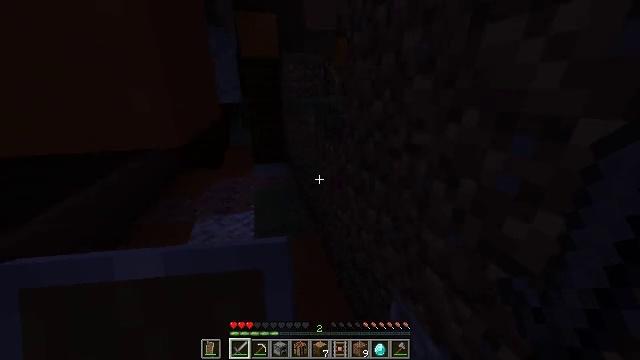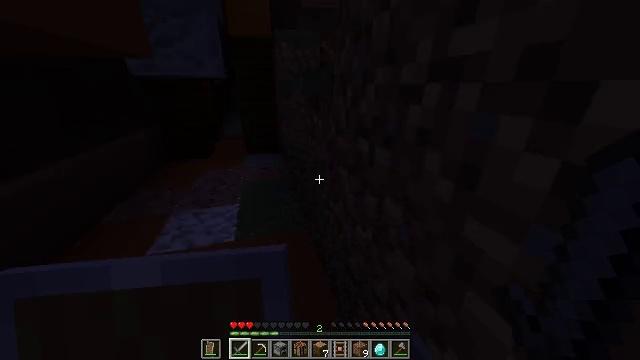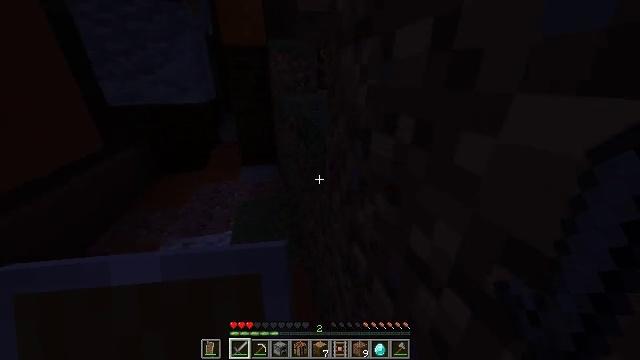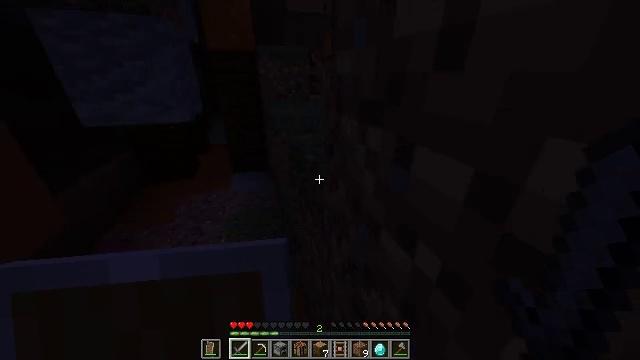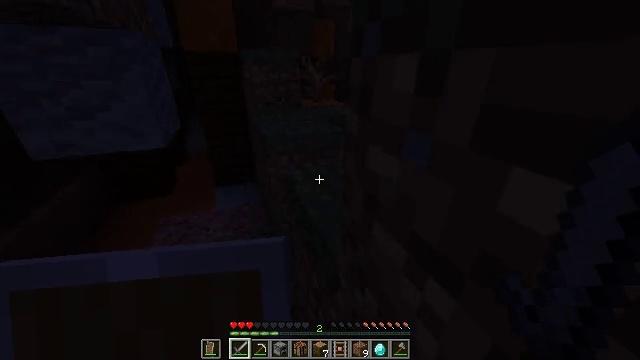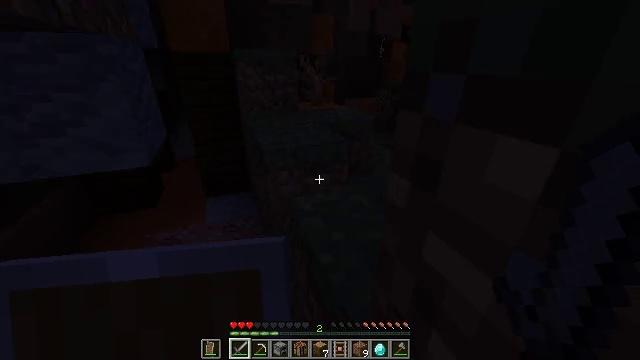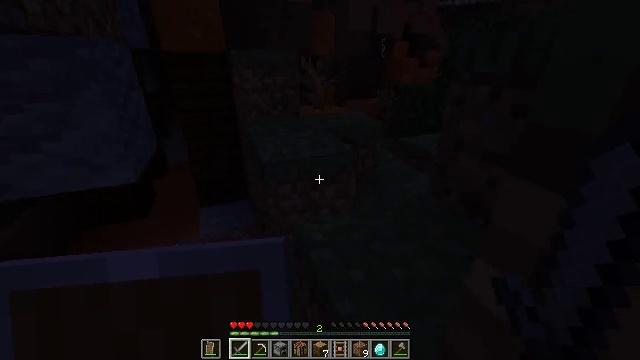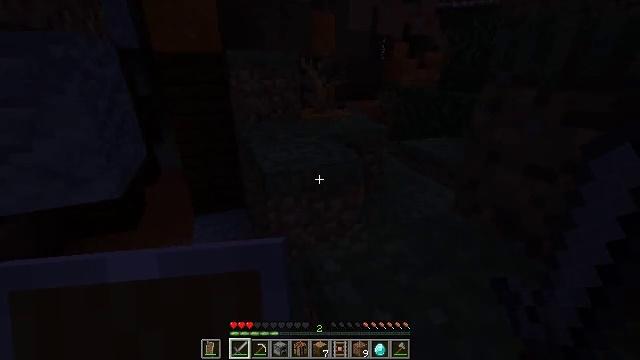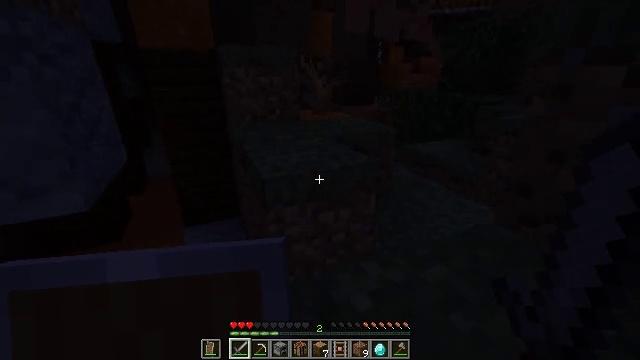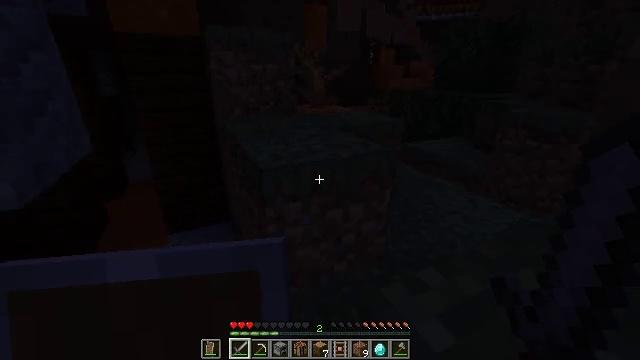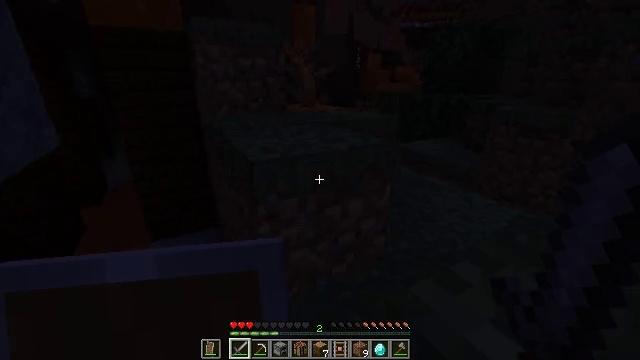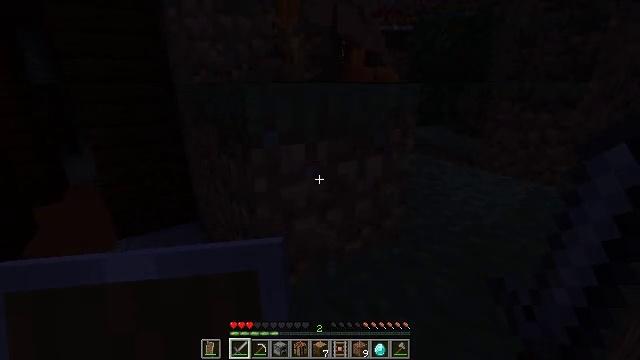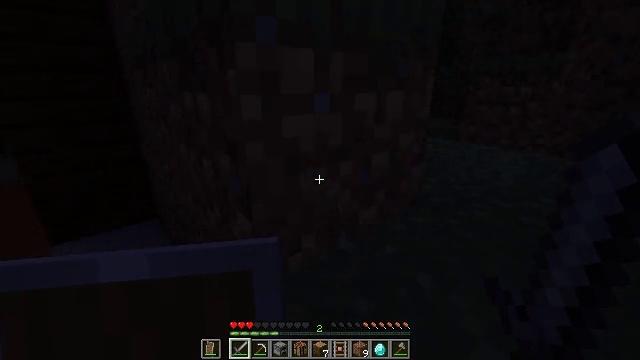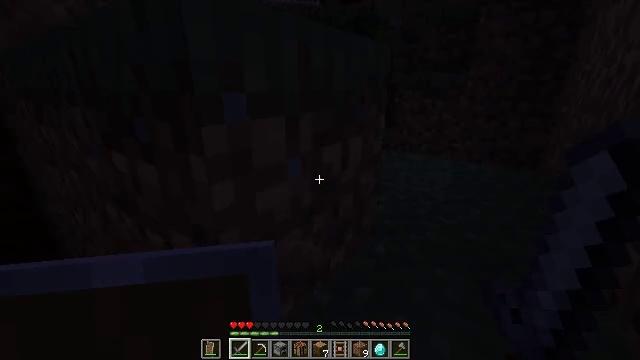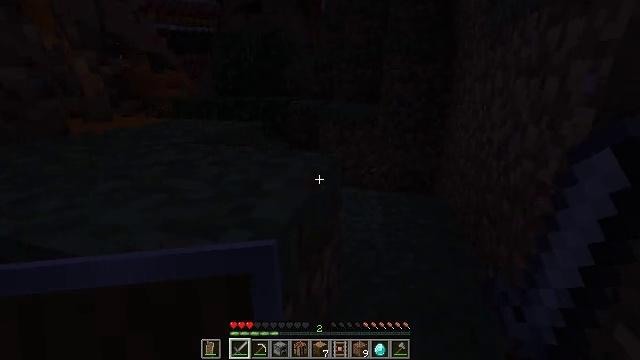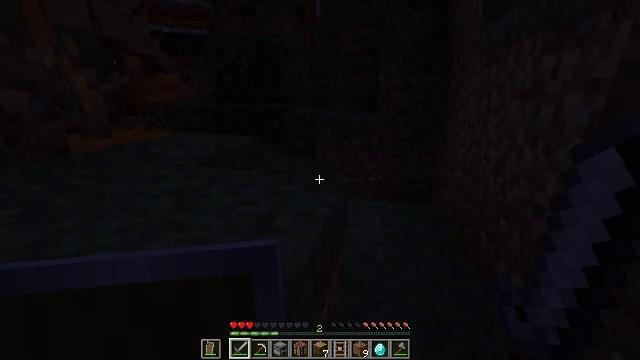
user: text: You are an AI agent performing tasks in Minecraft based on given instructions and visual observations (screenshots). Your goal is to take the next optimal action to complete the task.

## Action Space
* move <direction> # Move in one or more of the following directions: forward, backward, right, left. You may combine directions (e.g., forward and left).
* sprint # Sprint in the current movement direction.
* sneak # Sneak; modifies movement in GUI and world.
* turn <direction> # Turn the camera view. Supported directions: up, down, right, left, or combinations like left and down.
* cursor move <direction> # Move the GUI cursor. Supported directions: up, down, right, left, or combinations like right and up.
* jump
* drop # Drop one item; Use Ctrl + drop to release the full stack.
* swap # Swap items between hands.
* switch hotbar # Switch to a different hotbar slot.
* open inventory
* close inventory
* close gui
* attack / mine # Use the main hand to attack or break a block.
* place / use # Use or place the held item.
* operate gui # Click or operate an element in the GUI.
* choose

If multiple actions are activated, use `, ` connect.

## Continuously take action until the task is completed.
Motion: motion action
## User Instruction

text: Collect the brown terracotta block.
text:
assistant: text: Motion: move forward, sprint, jump
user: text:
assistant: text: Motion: move forward, sprint, turn down, jump
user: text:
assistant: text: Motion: move forward, sprint, turn right and down, jump
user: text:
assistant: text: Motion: move forward, sprint, turn right, jump
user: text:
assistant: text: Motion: move forward, sprint, jump
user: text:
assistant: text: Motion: move forward, sprint, jump
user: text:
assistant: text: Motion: move forward, sprint, jump
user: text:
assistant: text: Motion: move forward, sprint, turn right and up, jump
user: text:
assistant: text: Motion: move forward, sprint, turn right and up, jump
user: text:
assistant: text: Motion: move forward, sprint, turn right and up, jump
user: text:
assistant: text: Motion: move forward, sprint, turn right, jump
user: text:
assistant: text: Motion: move forward, sprint, turn right, jump
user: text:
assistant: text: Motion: move forward, sprint, turn right, jump
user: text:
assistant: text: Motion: move forward and move right, sprint, turn right, jump
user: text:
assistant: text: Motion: move forward and move right, sprint, turn right, jump
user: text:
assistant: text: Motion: move forward and move right, sprint, jump
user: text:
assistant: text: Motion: move forward and move right, sprint, jump
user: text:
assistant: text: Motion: move forward and move right, sprint, jump
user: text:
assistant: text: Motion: move forward and move right, sprint, turn right, jump
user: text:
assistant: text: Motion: move forward and move right, sprint, turn right, jump
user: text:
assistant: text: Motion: move forward and move right, sprint, turn right, jump
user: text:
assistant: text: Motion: move forward and move right, sprint, jump
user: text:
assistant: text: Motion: move forward and move right, sprint, jump
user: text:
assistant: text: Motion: move forward and move right, sprint, jump
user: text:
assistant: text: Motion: move forward and move right, sprint, turn left and up, jump
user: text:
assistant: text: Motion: move forward and move right, sprint, turn left and up, jump
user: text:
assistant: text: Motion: move forward and move right, sprint, turn left, jump
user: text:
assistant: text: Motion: move forward and move right, sprint, turn left and up, jump
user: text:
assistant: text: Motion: move forward and move right, sprint, turn left and up, jump
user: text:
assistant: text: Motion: move forward and move right, sprint, jump